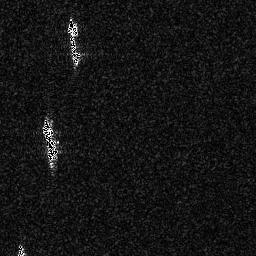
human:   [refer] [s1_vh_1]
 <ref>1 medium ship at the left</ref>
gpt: <box>[[15, 45, 22, 65, 0]]</box>